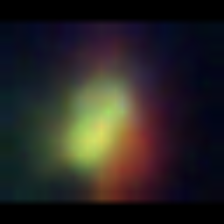
Taxon: NanoPlankton
Group: Other